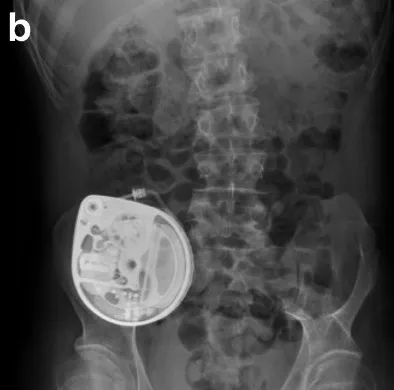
B; Erect abdominal radiograph showing the original intrathecal baclofen pump device can be seen in the right lower quadrant of the abdomen with its catheter tracking laterally and posteriorly towards the right flank and onwards to the spinal column.
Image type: radiology (x_ray)